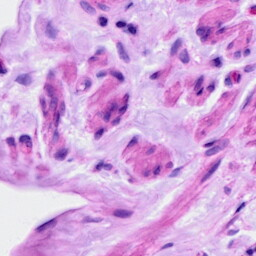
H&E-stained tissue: Ovarian